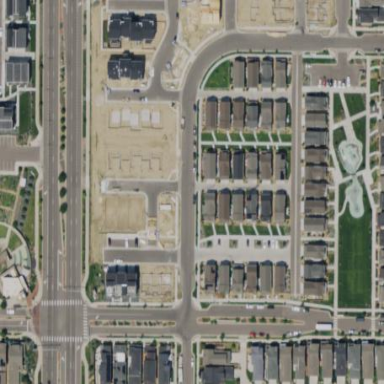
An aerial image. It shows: Residential area with townhomes.